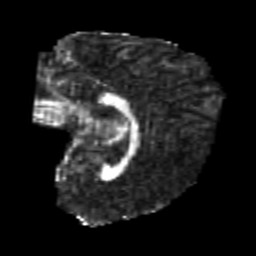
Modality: FA
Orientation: sagittal
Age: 22
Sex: female
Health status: healthy
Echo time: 0.074 s